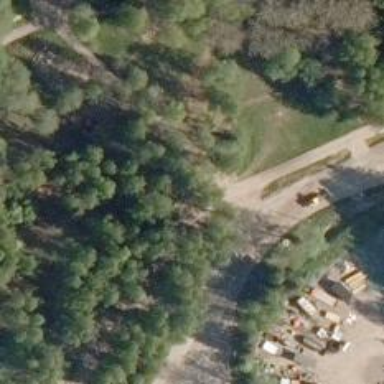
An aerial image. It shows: Disc golf tee.